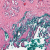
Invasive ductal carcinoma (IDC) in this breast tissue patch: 0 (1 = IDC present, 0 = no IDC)